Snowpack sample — Loveland Pass, Silver Plume, Colorado, USA (12/14/25, 10:50 AM MST)
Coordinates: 39.664, -105.882
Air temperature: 36 °F
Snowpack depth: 67 cm
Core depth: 10 cm
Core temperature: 50 °F
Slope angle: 6°, slope face: 326°
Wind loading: low
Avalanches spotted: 0
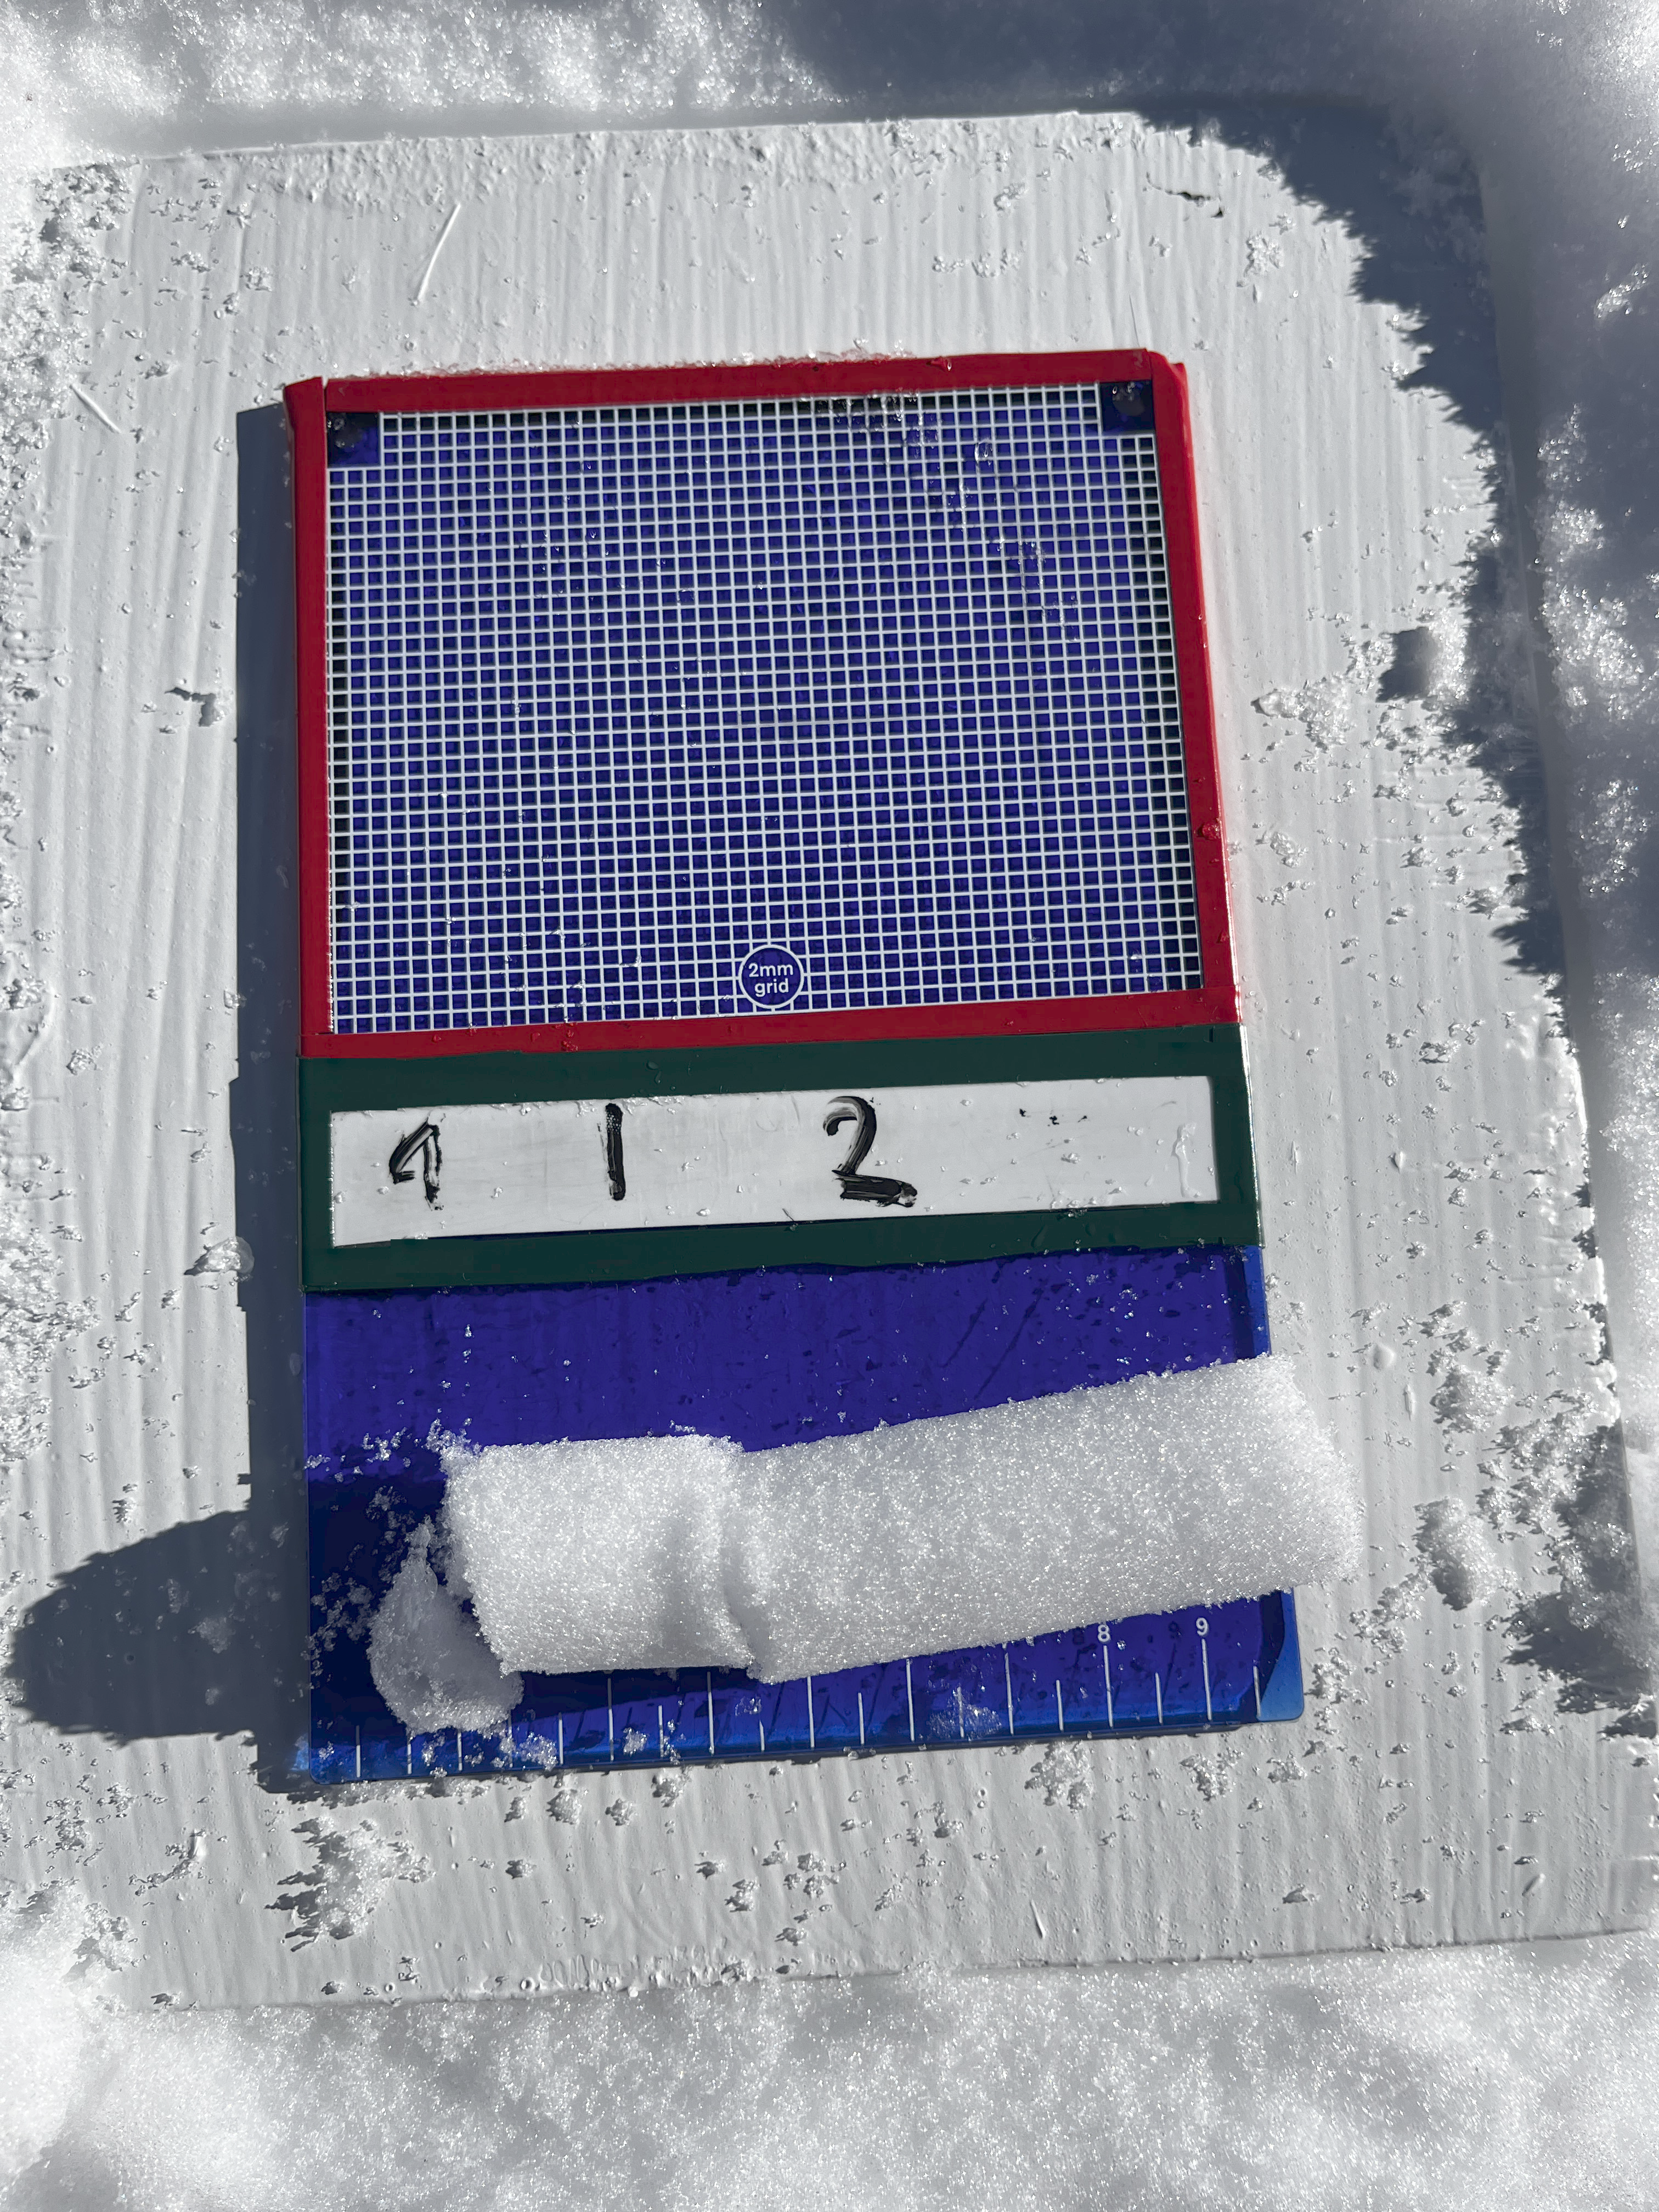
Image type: crystal_card
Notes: No avalanches spotted, very late start to the season with minimal snowpack